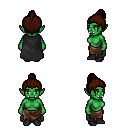
a pixel art fantasy rpg character, female body template, orc, green skin, black cape, robe skirt, brown short topknot hairstyle, black shoes, four views (front, back, left, right), 2x2 character sprite sheet, small pixel art, hard edges, no anti-aliasing